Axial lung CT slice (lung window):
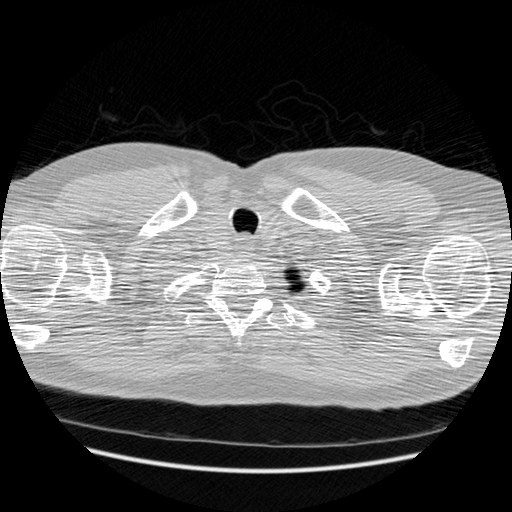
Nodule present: no